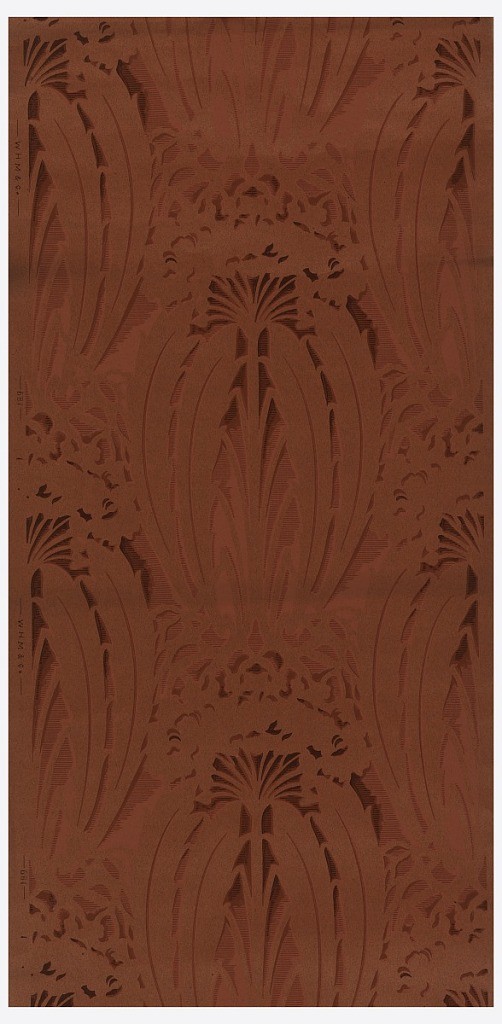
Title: The Roosevelt
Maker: William H. Mairs and Company, Brooklyn, New York
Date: ca. 1905
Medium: Machine-printed on ingrain paper
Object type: Sidewall
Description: Damask-type design. Printed in cranberry color on red ingrain paper.